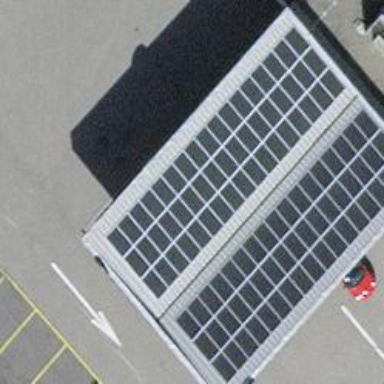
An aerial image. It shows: Solar power generator utilizing photovoltaic technology with solar photovoltaic panels.